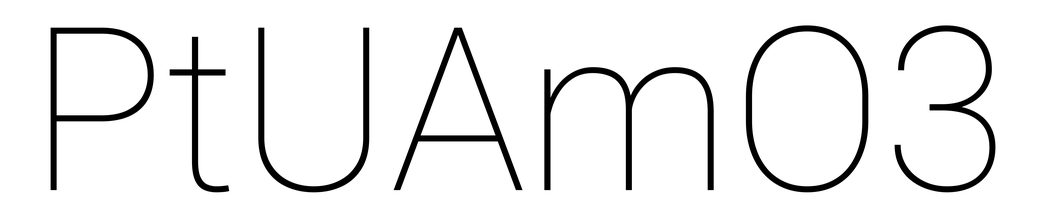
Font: Roboto_Thin